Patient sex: M
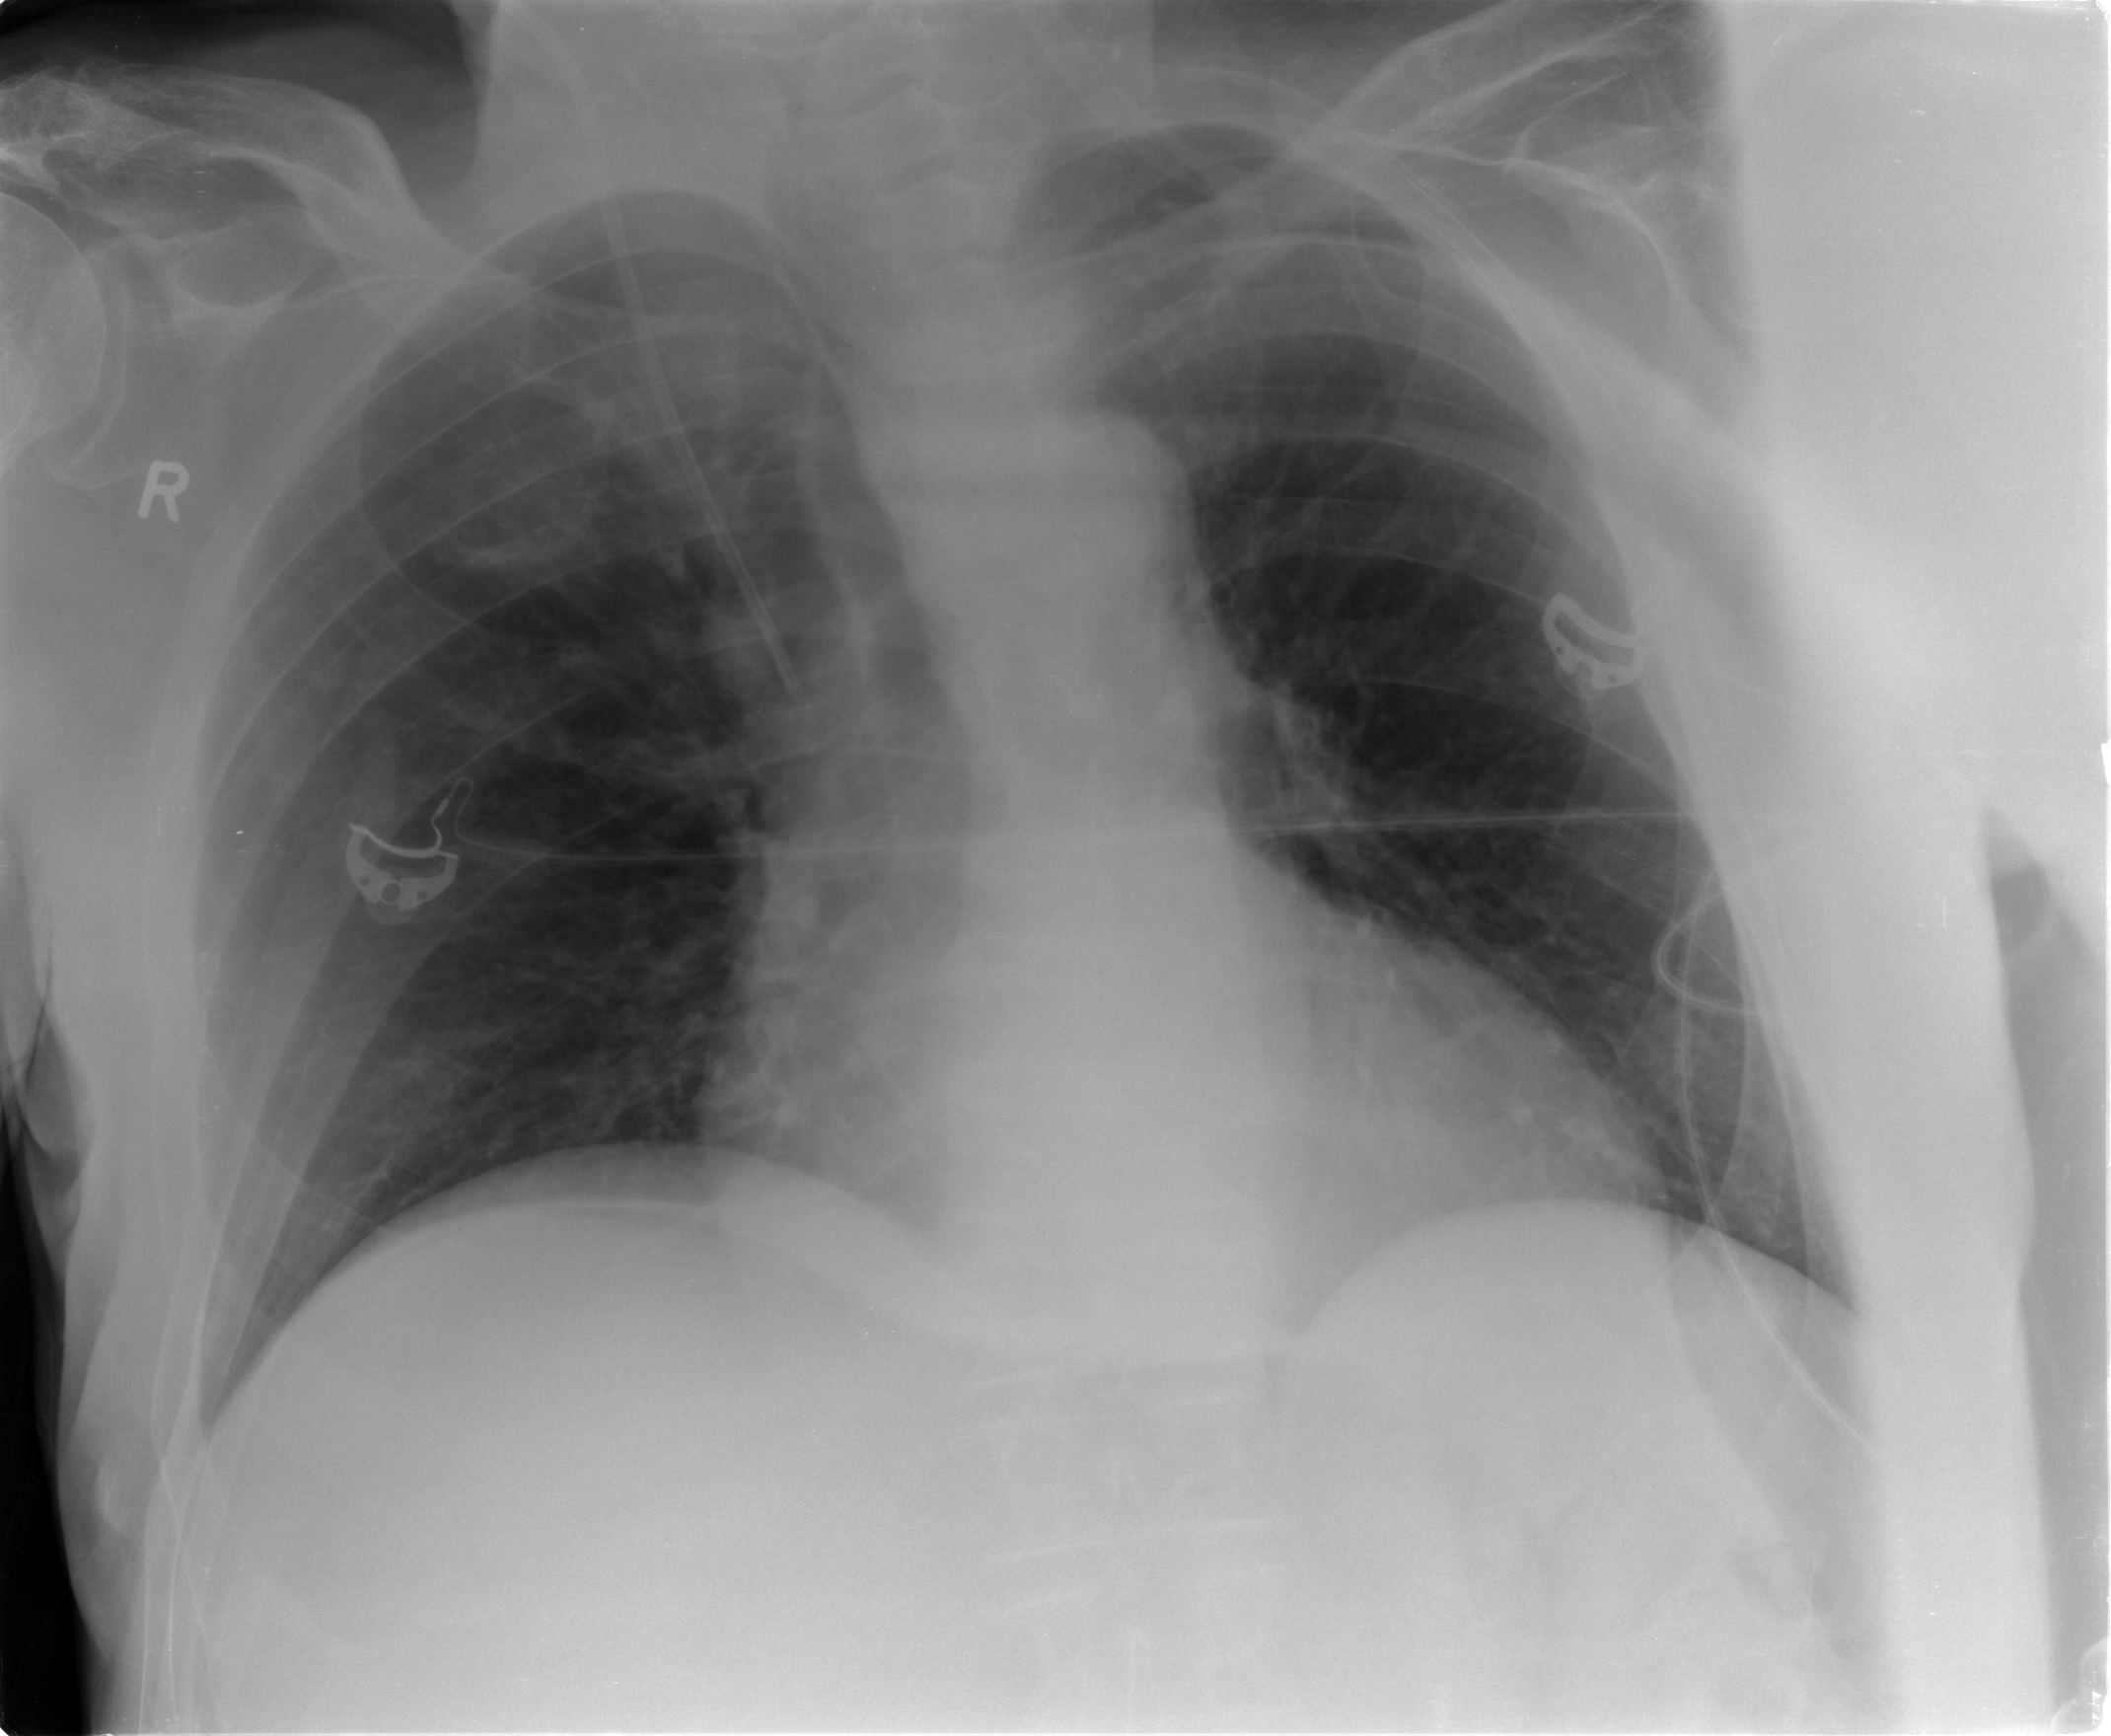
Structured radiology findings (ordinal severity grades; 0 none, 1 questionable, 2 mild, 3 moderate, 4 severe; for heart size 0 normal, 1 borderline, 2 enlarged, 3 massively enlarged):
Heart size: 1
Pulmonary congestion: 0
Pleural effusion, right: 0
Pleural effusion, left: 0
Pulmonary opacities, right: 0
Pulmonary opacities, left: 0
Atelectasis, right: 2
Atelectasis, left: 2